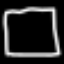
Label: square